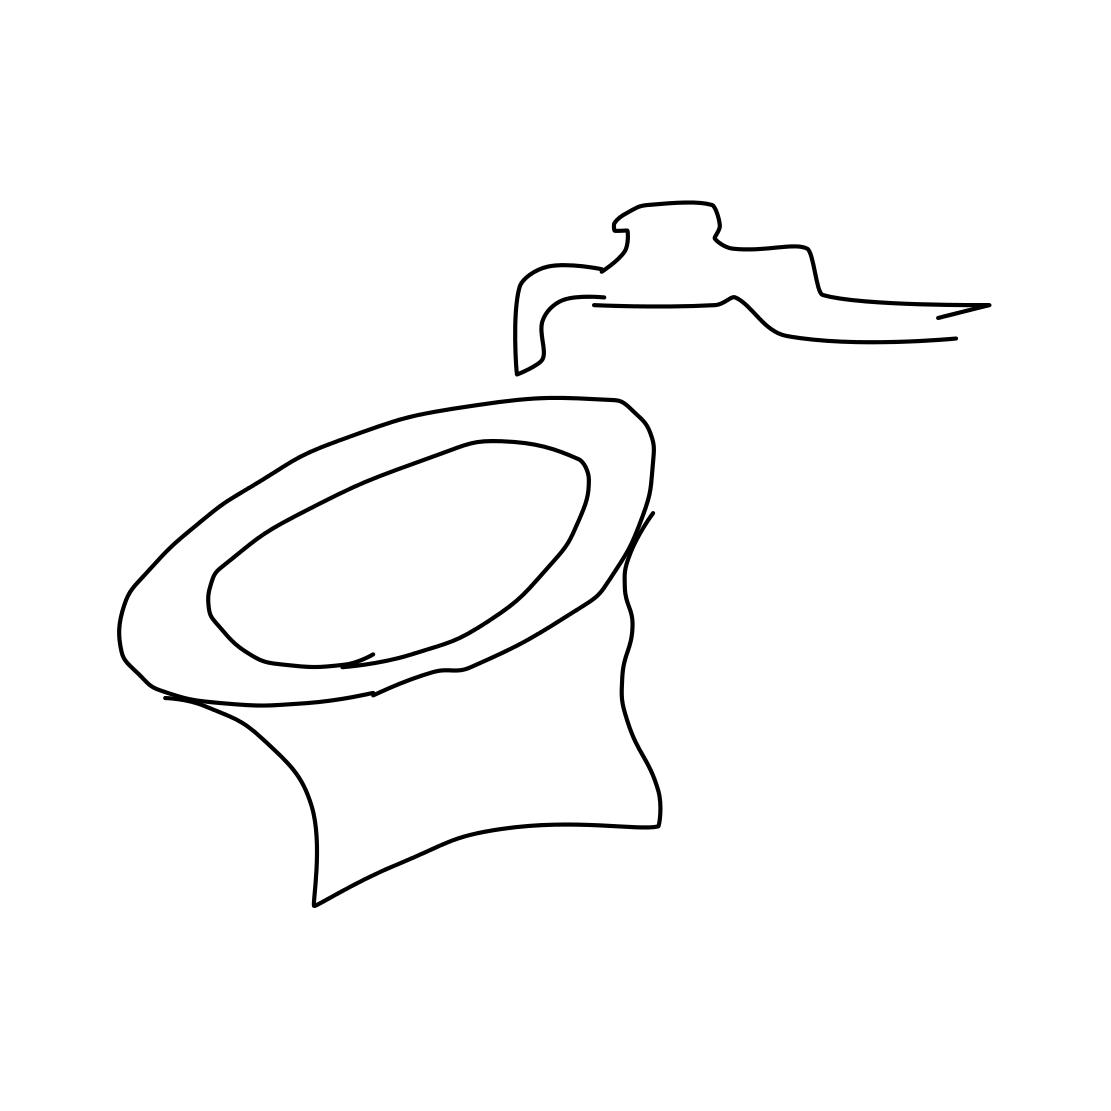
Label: bathtub